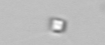
Label: Chaetoceros_tenuissimus